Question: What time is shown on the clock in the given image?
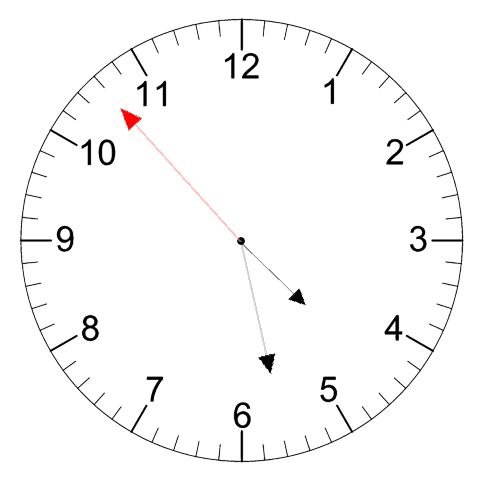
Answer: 04:27:53